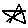
Label: star